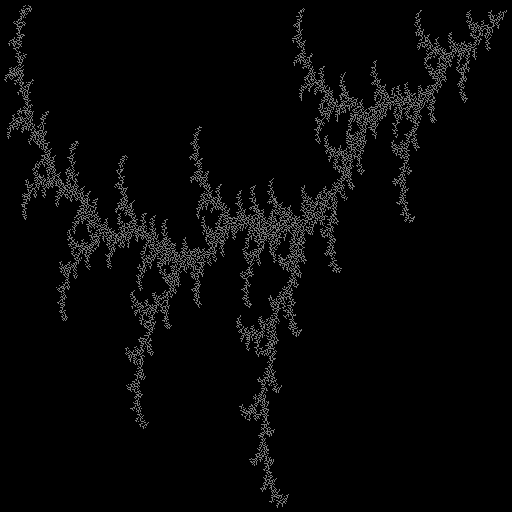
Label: branch